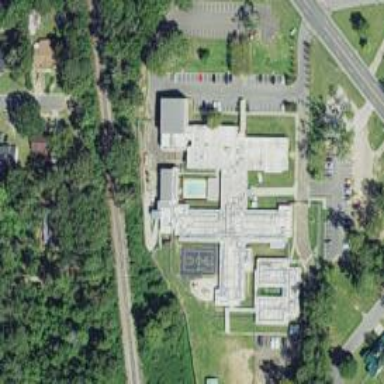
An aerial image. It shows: Hospital building.